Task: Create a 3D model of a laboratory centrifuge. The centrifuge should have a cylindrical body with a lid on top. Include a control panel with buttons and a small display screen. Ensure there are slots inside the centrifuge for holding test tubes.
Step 443:
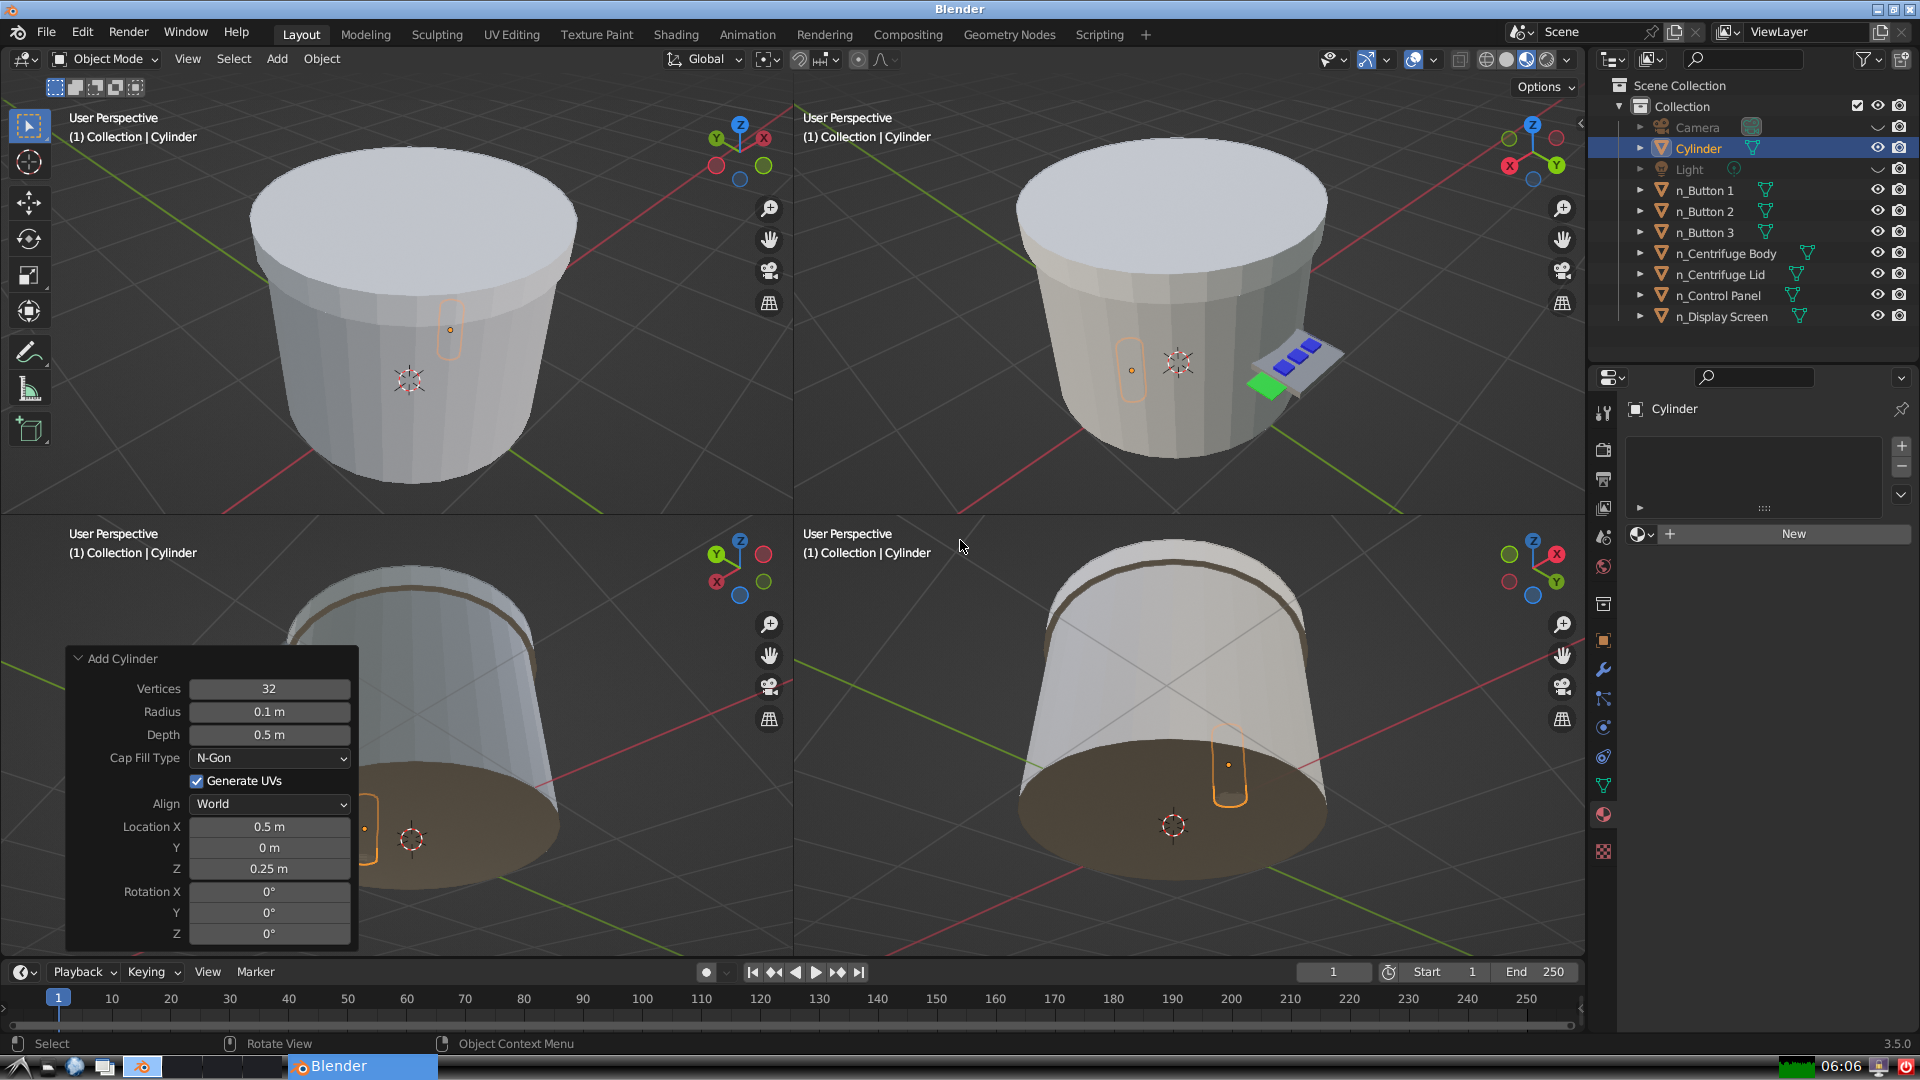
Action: {"mouse_move": [1608, 631]}